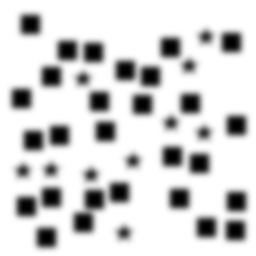
Squares: 28
Triangles: 0
Stars: 10
Total shapes: 38